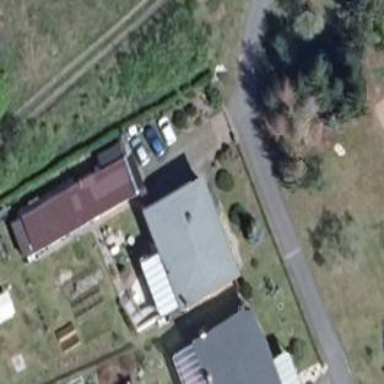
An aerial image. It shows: Building with flat grey roof.